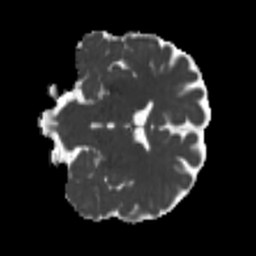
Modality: MD
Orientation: coronal
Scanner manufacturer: siemens
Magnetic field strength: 3 T
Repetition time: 4 s
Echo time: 0.0594 s